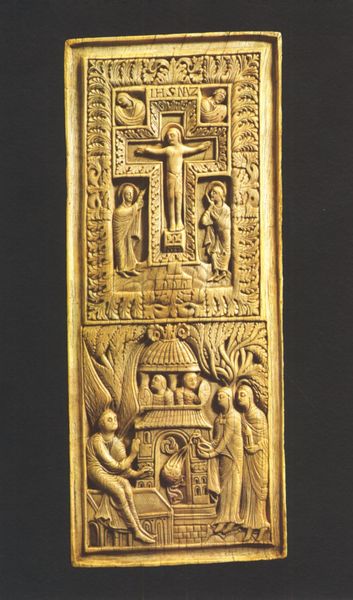
Titel: Buchdeckel mit Darstellung der Kreuzigung und der Frauen am Grabe; aus St. Gallen
Institution: Budapest, Museum für Kunstgewerbe
Schlagwörter: stadt, holz, szene, stein, kirche, gold, engel, relief, kuppel, tafel, inschrift, messing, kreuz, flammen, schnitzerei, karfreitag, christus, jesus, kreuzigung, ostern, weihrauch, kruzifix, palmen, heilige, maria, magdalena, miniatur, geschnitzt, altarbild, elfenbein, heiligenbild, messin